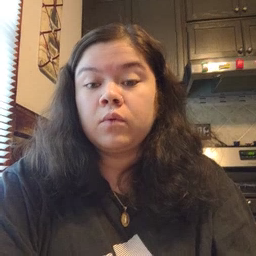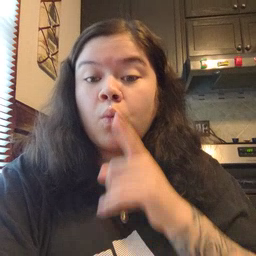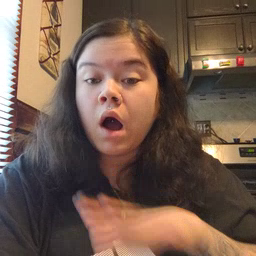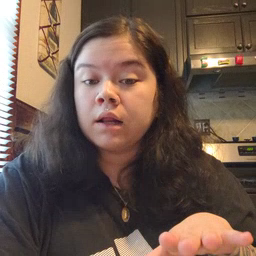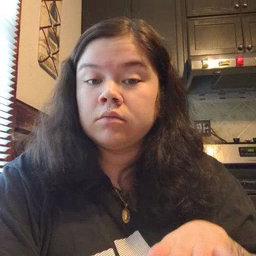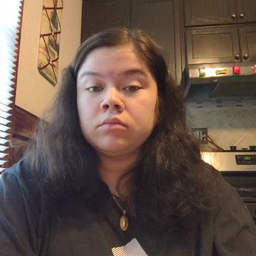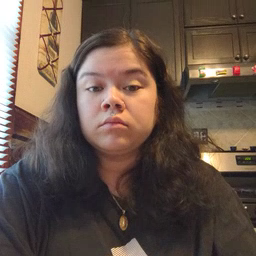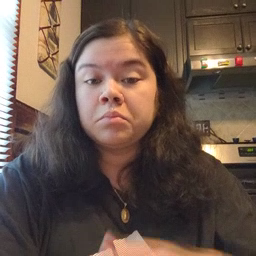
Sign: quiet